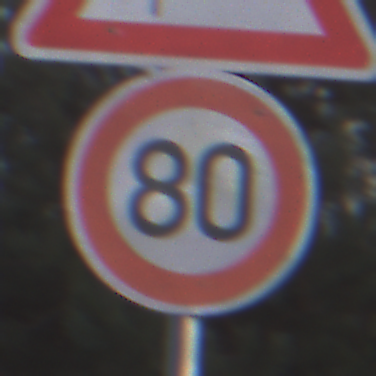
Verkehrszeichen: Geschwindigkeit80
Zusatzzeichen oben: SeitenwindVonLinks
Umgebung: Outdoor, Nature
Tageszeit: MorningAfternoon
Wetter: PartlyCloudy
Licht: Natural
Jahreszeit: NotSpecified
Kontrast: HighContrast